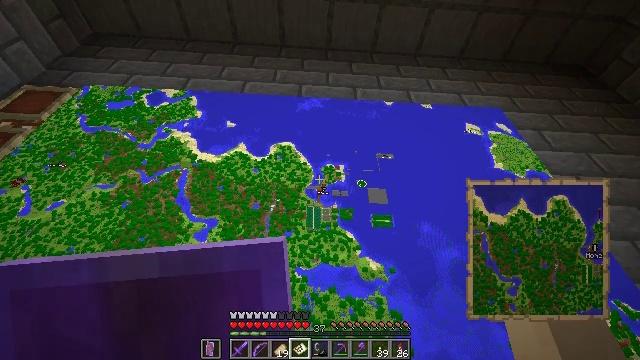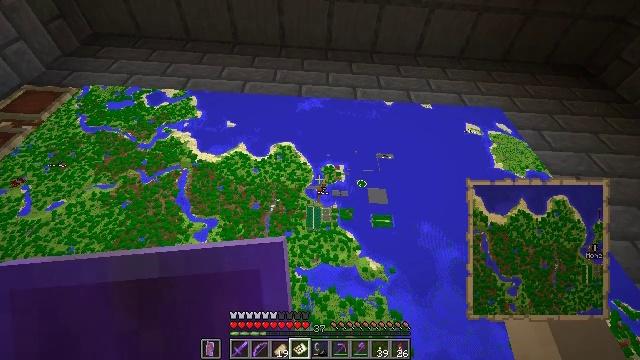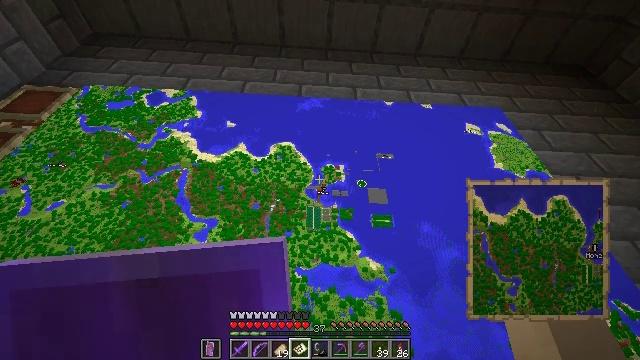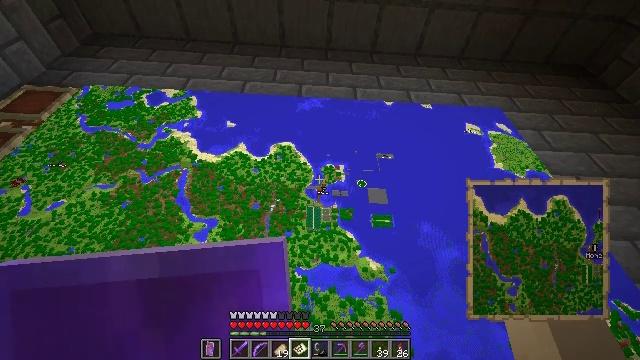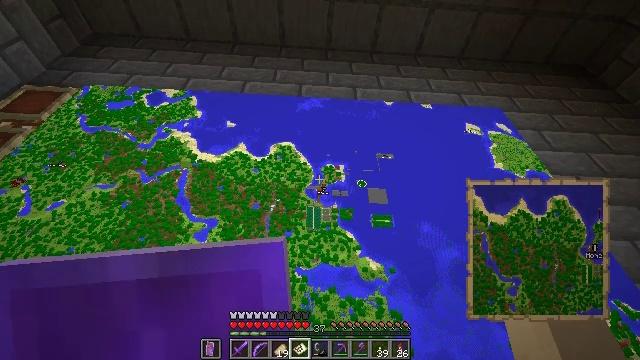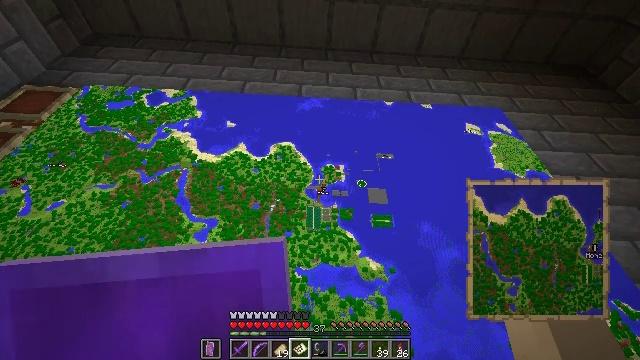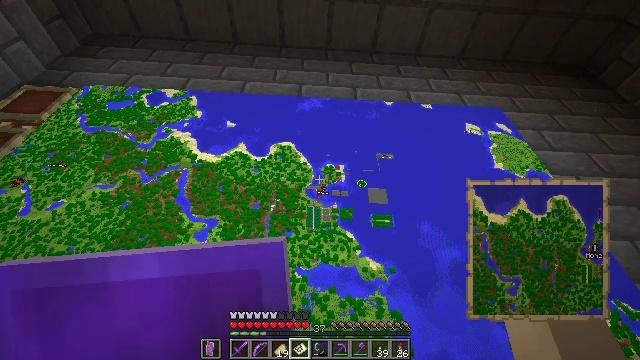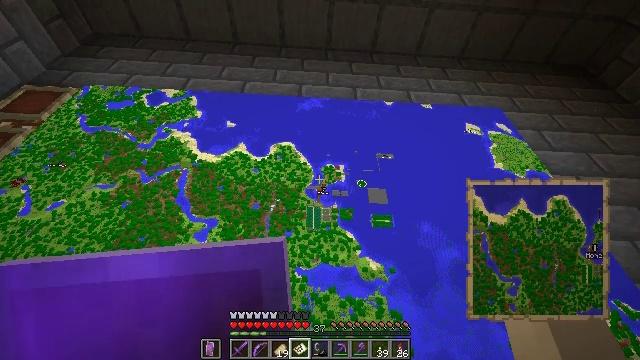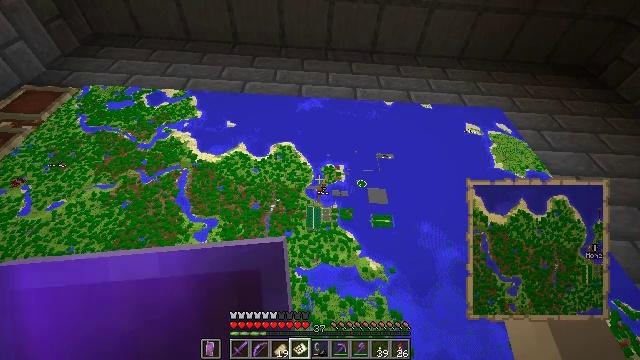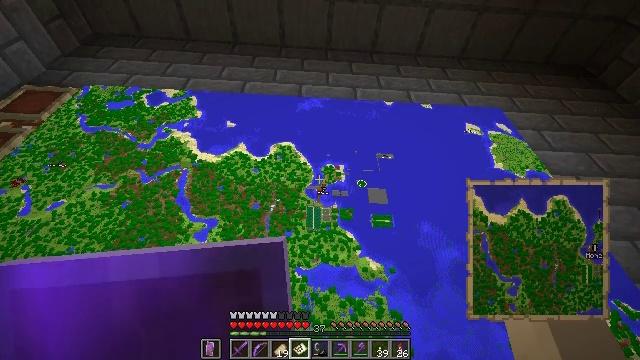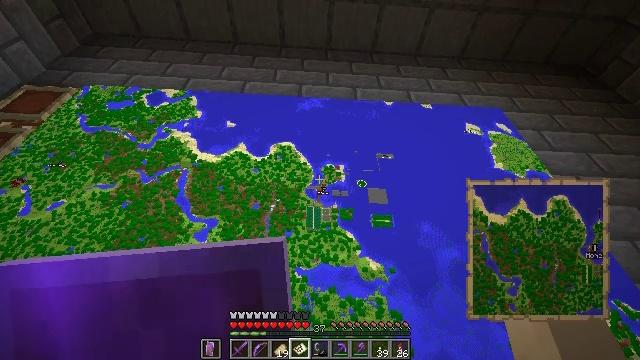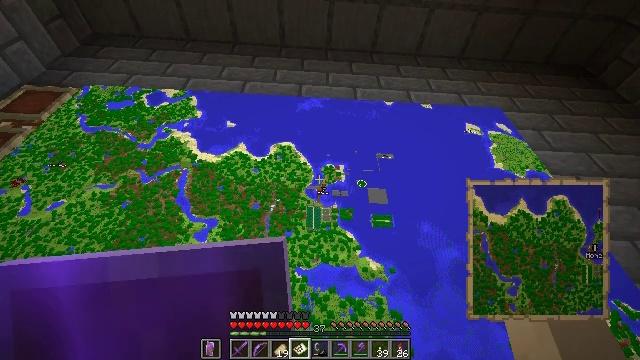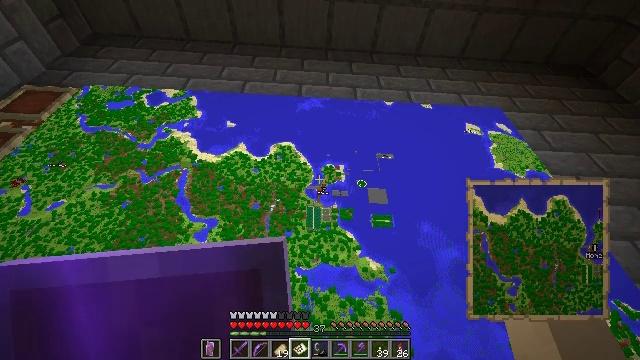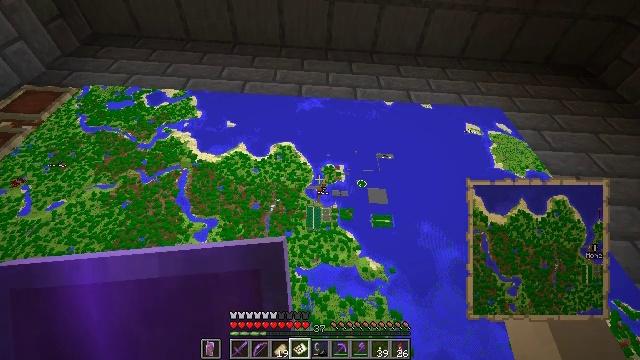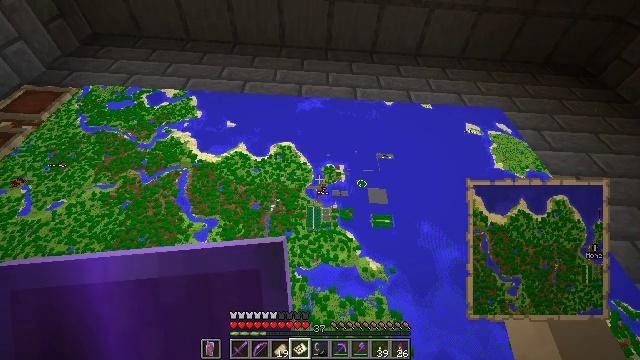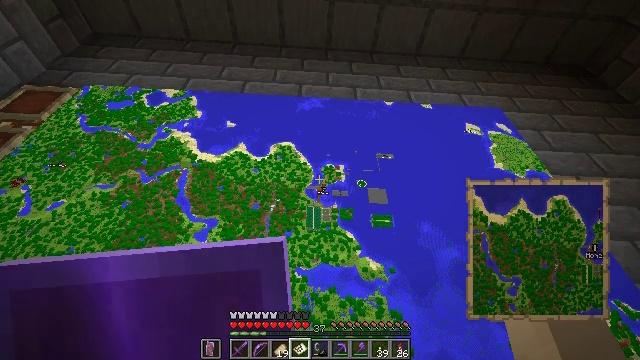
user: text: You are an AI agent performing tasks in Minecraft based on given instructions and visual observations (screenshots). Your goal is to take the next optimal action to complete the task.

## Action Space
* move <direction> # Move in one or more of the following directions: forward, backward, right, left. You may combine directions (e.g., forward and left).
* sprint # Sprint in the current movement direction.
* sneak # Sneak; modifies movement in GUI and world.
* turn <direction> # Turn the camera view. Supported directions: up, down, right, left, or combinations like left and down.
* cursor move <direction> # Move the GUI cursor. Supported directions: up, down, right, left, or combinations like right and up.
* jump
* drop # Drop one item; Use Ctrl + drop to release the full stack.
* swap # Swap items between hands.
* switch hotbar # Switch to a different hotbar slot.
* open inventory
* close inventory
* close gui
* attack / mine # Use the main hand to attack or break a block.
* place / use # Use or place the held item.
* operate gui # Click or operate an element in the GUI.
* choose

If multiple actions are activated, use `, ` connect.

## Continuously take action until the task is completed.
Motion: motion action
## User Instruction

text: Use the crafting table to create a filled map.
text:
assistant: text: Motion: no_op
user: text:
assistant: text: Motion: no_op
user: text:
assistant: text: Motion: no_op
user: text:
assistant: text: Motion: no_op
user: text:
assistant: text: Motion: no_op
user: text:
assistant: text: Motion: no_op
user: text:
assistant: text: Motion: no_op
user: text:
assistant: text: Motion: no_op
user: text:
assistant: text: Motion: no_op
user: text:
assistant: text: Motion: no_op
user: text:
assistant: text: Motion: no_op
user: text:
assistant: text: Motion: no_op
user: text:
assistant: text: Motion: no_op
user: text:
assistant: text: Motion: no_op
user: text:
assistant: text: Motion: no_op
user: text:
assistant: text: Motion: no_op
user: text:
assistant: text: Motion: no_op
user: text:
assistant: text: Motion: no_op
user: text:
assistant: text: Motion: no_op
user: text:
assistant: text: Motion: no_op
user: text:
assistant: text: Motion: no_op
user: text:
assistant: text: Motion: no_op
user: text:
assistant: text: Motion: no_op
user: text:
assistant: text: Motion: no_op
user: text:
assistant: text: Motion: no_op
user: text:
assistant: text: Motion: no_op
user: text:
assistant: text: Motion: no_op
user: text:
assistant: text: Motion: no_op
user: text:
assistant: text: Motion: no_op
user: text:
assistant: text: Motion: no_op